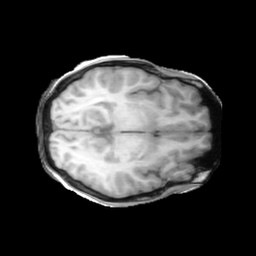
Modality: T1w
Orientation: axial
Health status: ill
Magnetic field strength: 3 T